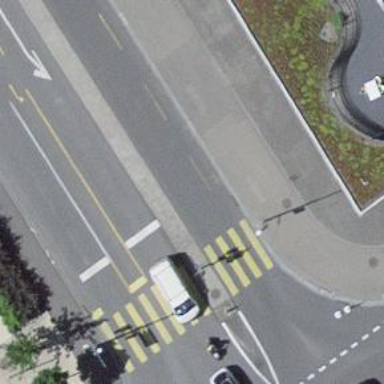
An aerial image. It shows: Road with traffic signals.